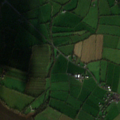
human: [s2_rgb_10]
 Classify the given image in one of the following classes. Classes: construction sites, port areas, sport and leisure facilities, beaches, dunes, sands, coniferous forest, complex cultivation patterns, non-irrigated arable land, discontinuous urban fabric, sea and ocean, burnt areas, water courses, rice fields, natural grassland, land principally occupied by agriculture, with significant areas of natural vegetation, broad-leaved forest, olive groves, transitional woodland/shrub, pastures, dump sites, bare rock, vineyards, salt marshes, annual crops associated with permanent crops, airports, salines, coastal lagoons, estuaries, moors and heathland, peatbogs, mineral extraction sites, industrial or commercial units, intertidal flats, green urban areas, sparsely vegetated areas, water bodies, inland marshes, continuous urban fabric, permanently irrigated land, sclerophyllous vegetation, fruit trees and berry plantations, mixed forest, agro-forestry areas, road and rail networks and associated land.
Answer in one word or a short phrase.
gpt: pastures, complex cultivation patterns, water courses